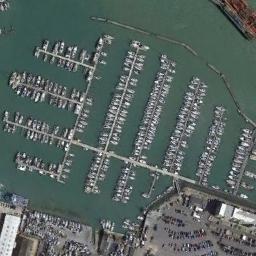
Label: harbor